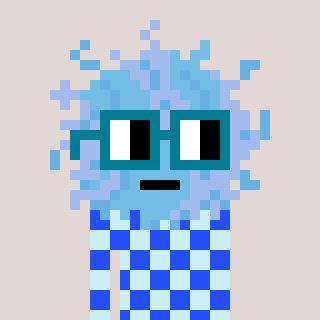
a pixel art character with square dark green glasses, a lint-shaped head and a cold-colored body on a warm background